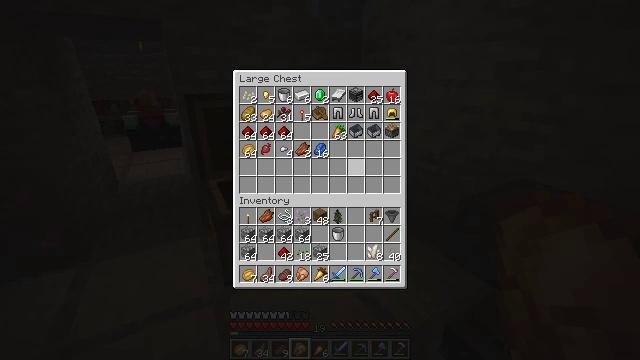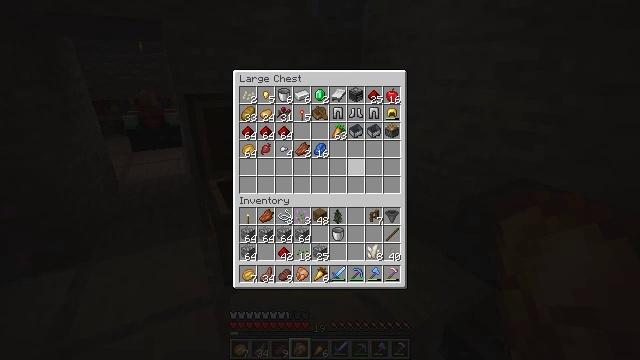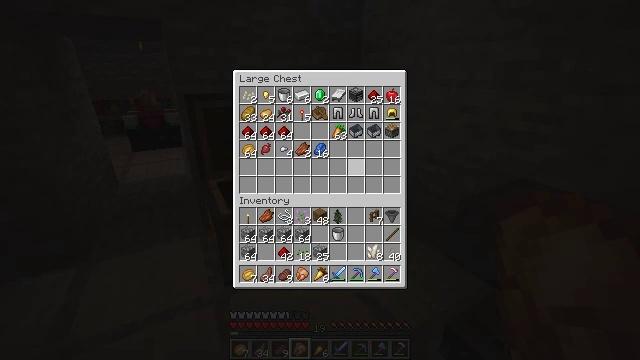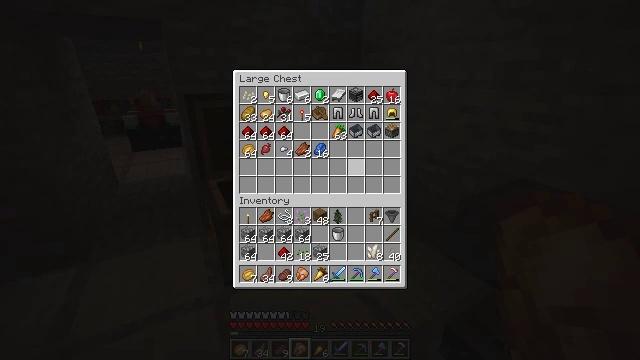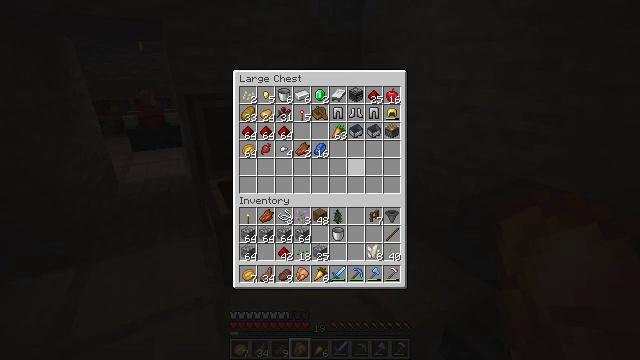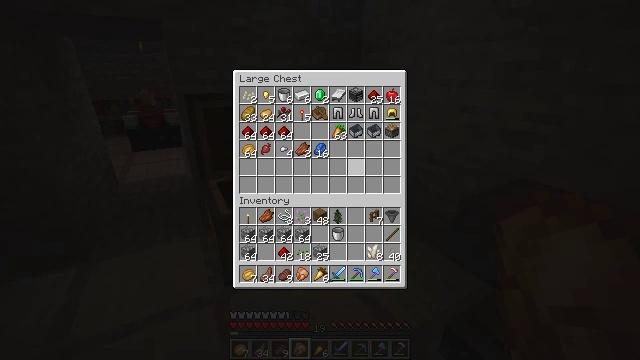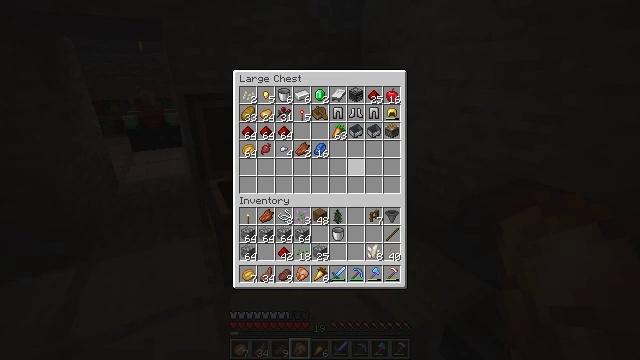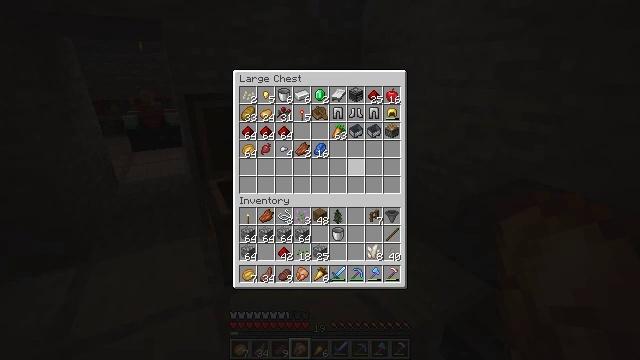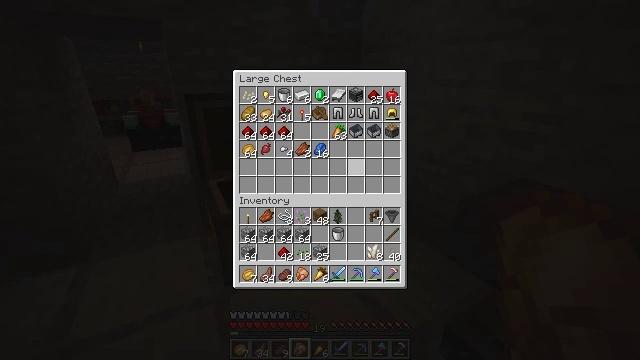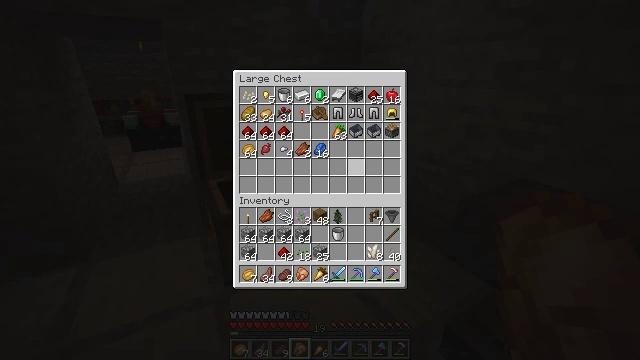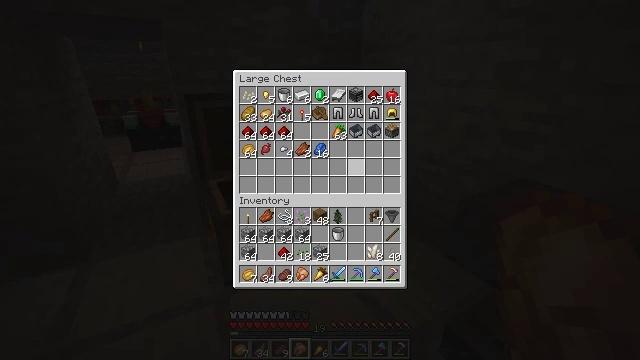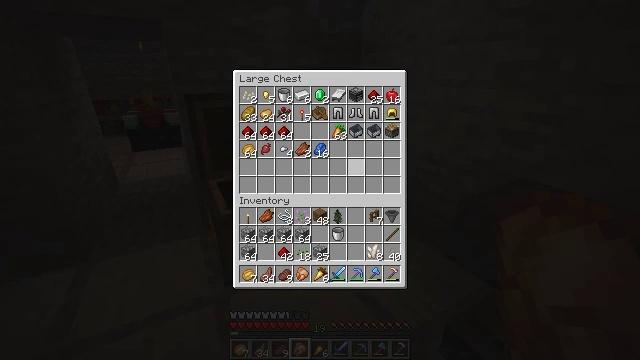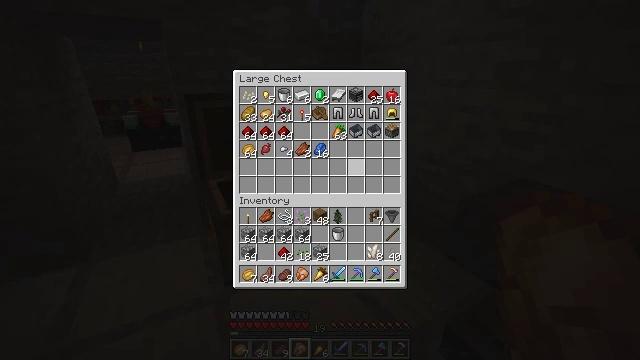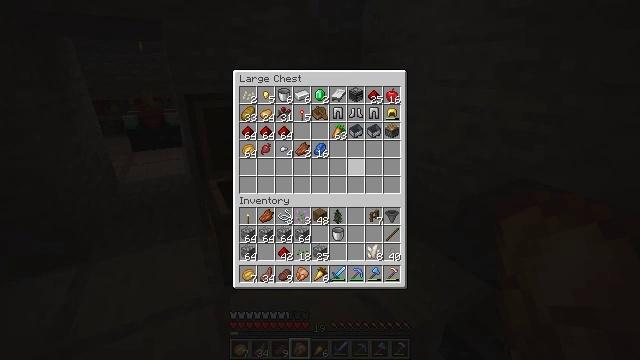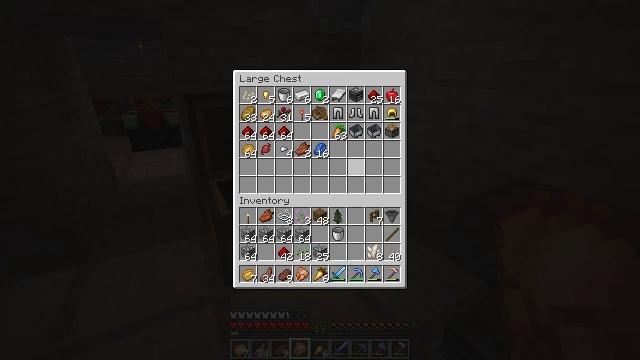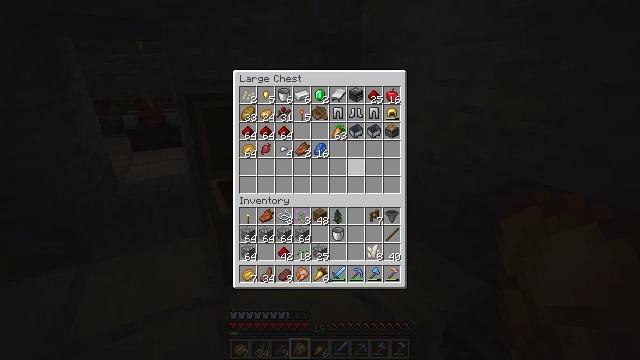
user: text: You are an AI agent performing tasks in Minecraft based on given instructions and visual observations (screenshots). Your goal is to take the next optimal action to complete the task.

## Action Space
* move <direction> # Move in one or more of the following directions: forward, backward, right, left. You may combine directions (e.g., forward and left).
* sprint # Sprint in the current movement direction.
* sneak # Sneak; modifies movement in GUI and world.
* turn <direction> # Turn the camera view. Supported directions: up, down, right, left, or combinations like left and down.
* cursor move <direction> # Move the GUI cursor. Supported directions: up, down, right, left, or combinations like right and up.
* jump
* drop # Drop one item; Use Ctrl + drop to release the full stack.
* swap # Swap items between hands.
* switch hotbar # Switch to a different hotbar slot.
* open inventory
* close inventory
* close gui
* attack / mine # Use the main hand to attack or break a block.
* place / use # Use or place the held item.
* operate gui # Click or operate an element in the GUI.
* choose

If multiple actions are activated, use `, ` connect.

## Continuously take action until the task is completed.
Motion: motion action
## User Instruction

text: Collect wheat crops.
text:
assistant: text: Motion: no_op
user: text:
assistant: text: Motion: no_op
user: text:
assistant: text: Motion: no_op
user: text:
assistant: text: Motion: no_op
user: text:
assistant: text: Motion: no_op
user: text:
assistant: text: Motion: no_op
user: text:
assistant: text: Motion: no_op
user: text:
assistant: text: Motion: no_op
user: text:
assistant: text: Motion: no_op
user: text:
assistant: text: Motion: no_op
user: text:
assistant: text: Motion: no_op
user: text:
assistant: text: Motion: no_op
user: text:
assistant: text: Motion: no_op
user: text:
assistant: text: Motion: no_op
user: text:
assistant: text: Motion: no_op
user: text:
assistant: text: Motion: no_op
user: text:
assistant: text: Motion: no_op
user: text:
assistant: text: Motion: no_op
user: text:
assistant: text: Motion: no_op
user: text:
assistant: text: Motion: no_op
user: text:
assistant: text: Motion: no_op
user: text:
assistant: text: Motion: no_op
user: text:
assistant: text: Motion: no_op
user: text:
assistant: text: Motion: no_op
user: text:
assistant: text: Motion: no_op
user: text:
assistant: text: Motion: no_op
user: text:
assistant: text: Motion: no_op
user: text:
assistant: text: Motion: no_op
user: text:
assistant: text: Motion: no_op
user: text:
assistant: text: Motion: no_op